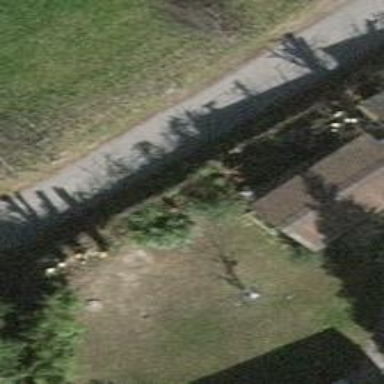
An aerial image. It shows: Shed building.